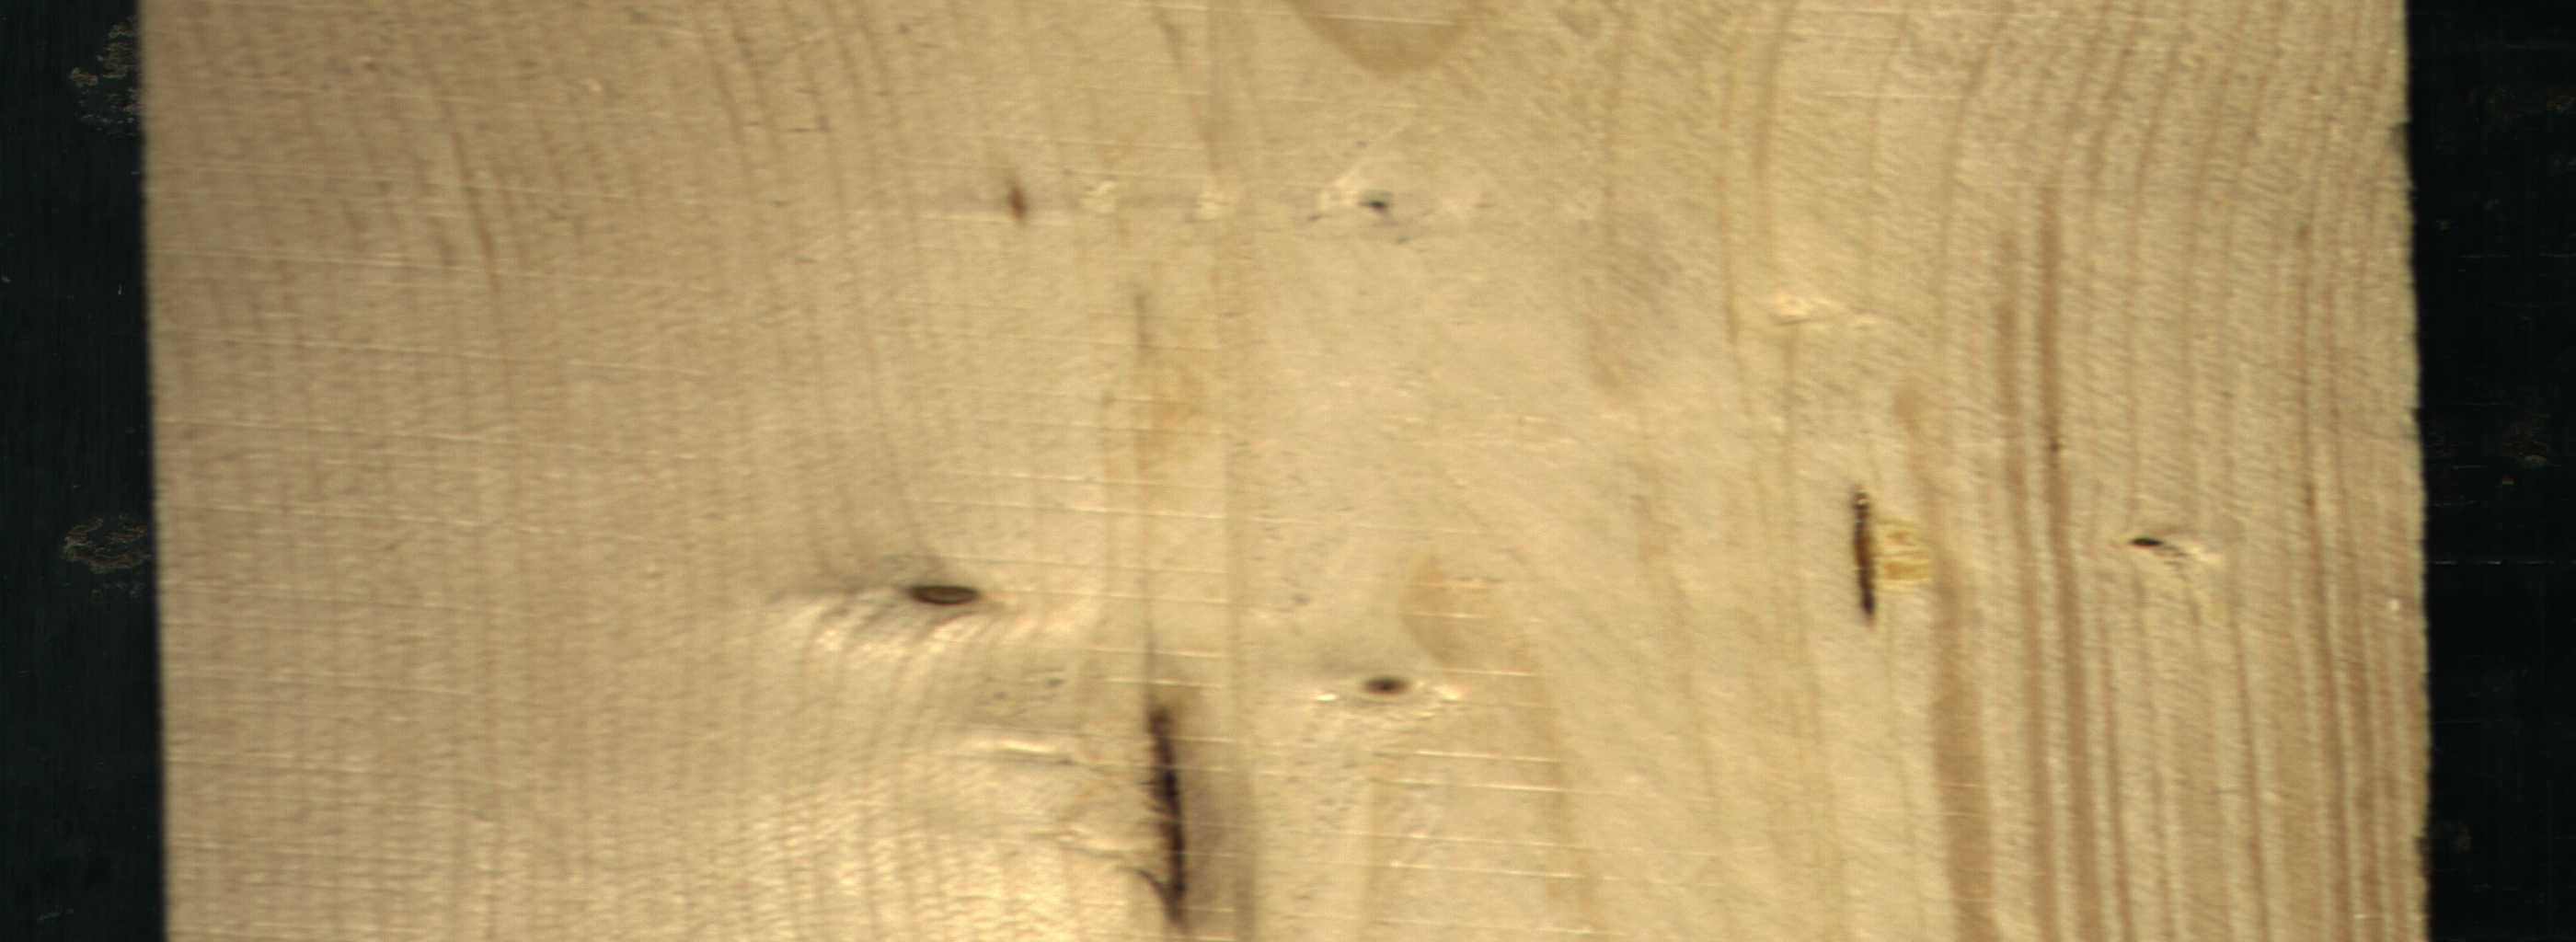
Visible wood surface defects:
resin
resin
Dead_Knot
Dead_Knot